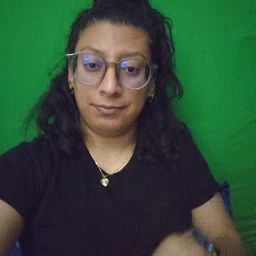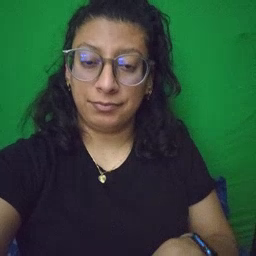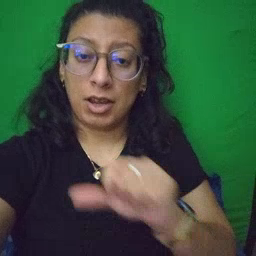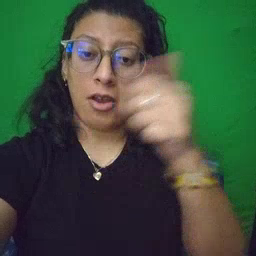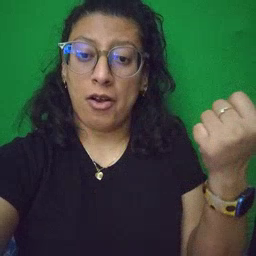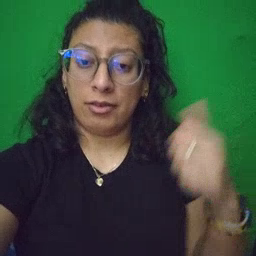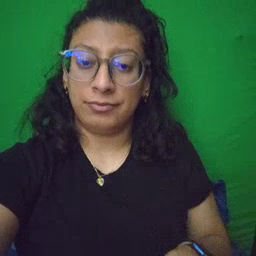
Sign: another